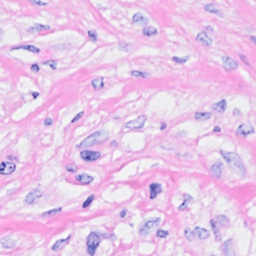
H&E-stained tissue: Breast